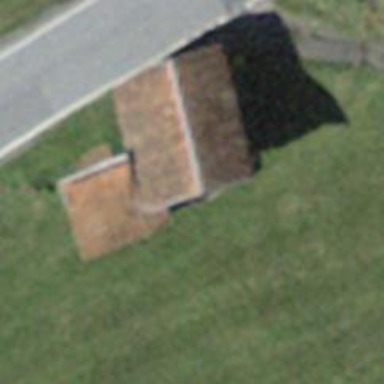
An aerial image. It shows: Detached building.